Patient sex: M
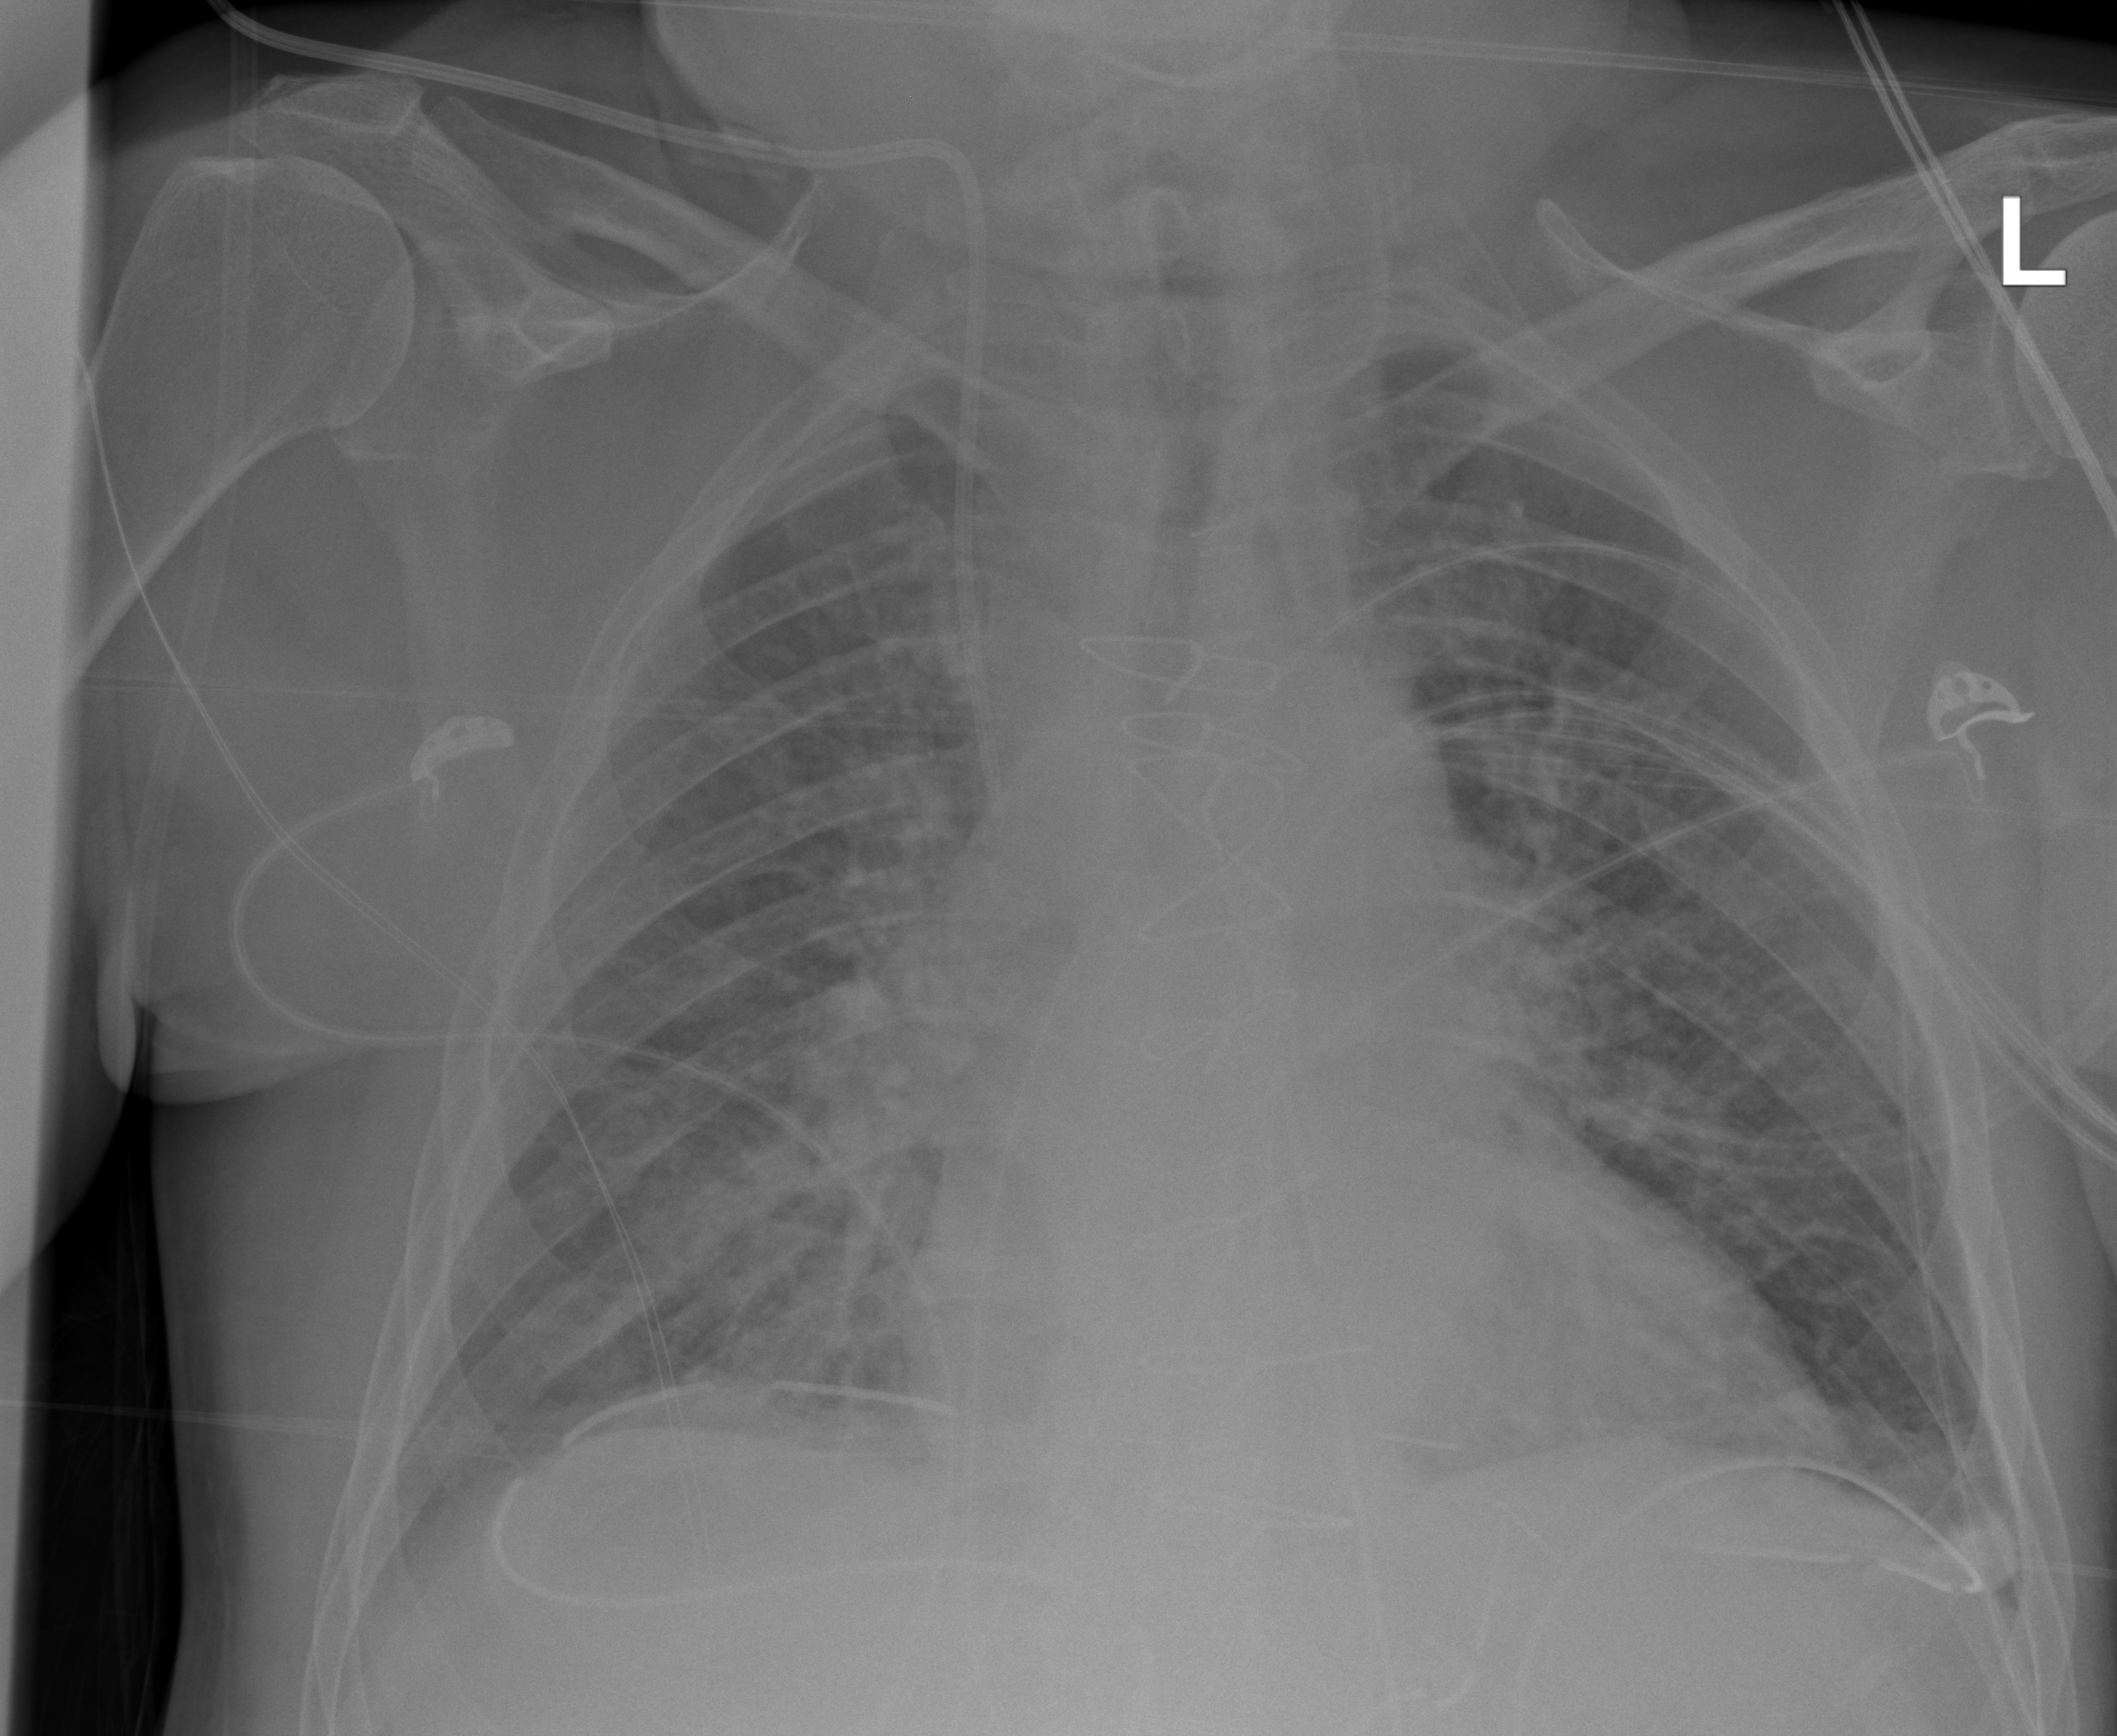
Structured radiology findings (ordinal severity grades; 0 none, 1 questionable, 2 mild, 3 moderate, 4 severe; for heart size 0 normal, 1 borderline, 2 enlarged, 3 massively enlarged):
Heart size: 1
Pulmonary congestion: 2
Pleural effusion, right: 2
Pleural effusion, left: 0
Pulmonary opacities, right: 2
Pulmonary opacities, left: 2
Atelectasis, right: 0
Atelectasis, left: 0